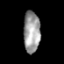
Tissue: prostate
Cell type: Myeloid cells
Senescence score: 0.3076
Nuclear area (px): 681
Mean DAPI intensity: 155.997